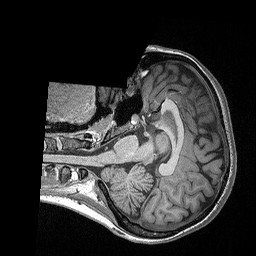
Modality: T1w
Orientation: axial
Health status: ill
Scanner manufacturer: siemens
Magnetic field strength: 3 T
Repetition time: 2.3 s
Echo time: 0.00298 s